Question: The green dot in the picture is the starting point, and the blue dot is the end point. Each move can only go one square to the right or down. How many different simple paths are there?
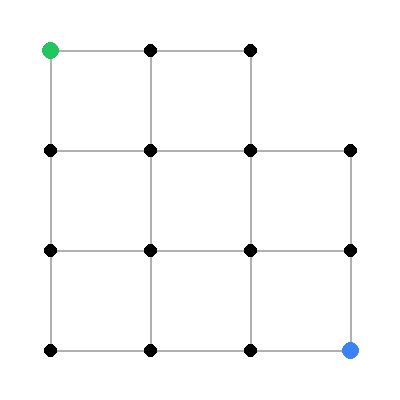
Answer: 19